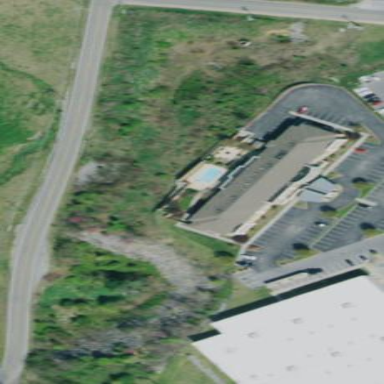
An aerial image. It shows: Hotel building.